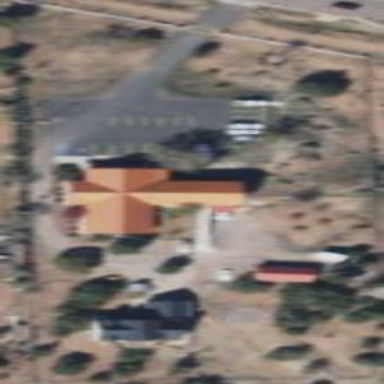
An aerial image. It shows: Clinic.